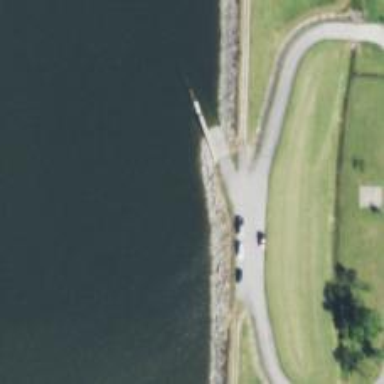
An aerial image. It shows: Slipway on leisure land.